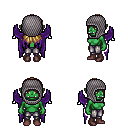
a pixel art fantasy rpg character, female body template, orc, green skin, purple wings, metal pants, blonde unkempt hairstyle, chain hood, maroon shoes, four views (front, back, left, right), 2x2 character sprite sheet, small pixel art, hard edges, no anti-aliasing